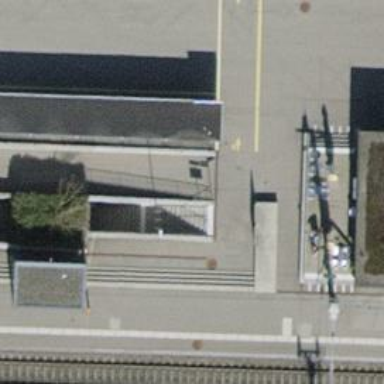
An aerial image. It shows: Post box is visible.